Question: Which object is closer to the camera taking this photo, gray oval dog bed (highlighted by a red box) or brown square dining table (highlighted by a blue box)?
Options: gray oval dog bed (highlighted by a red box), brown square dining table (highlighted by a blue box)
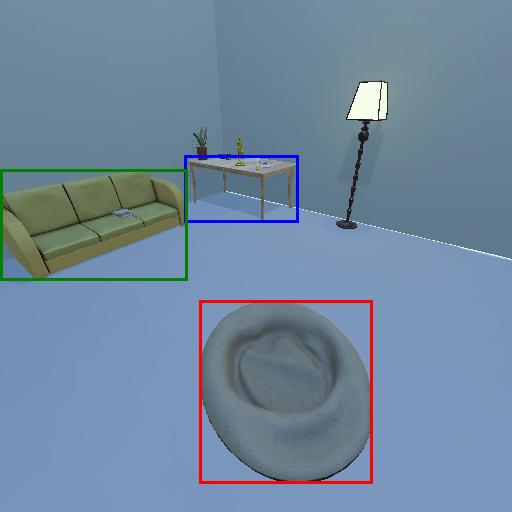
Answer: gray oval dog bed (highlighted by a red box)